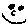
Label: smiley face